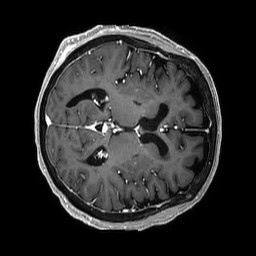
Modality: T1w
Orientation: axial
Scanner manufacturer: philips
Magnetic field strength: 3 T
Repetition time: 0.006656 s
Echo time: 0.002988 s